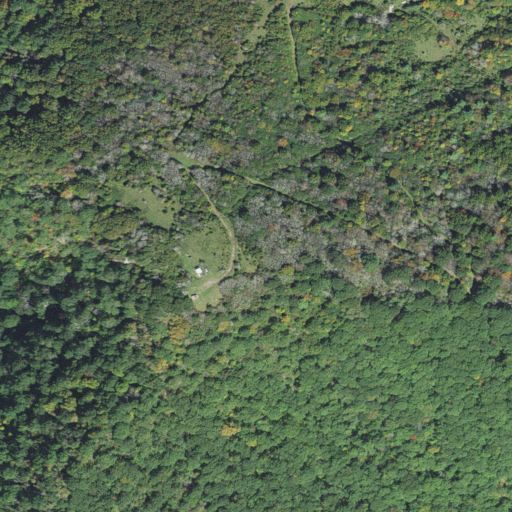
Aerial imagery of mountain in North Carolina named Crabtree Bald containing deciduous forest, mixed forest, and shrub